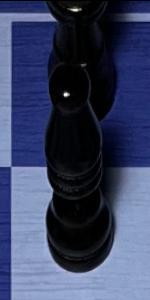
Label: Bishop_Black